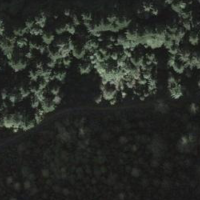
EUNIS habitat code: 43
Species observed at this site:
Saxifraga rotundifolia